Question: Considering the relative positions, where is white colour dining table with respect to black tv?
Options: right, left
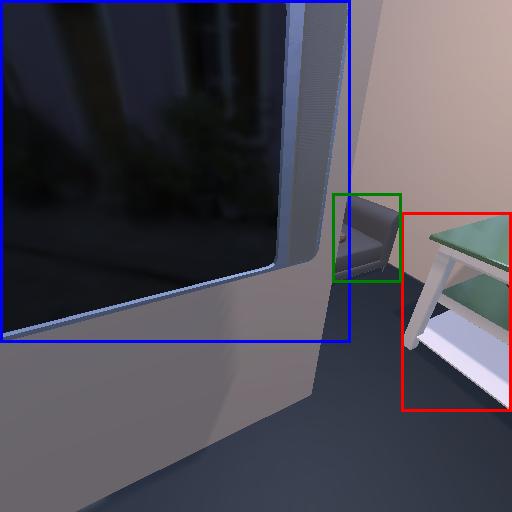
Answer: right